Question: I have 4 smaller (320x312 px) images and one larger rectangular image (541x602 px). My goal is to place 2 smaller images on each side of the larger one. The 3 smaller are places as i need, but the last one (lower left corner) is totally out of place, located way lower than needed. The code is exactly the same and i cant lift it with padding. I created an illustration.
Demo here:
<URL>

I need the purple shape to be under the black, and aligned with the blue to its right.
this is the code:
HTML5
'''
<div class="container">
<div class="box-image">
<img src="1.png">
</div>
<div class="box-image">
<img src="3.png">
</div>
<div class="box-image">
<img src="4.png">
</div>
<div class="box-image">
<img src="5.png">
</div>
<div class="box-image">
<img src="2.png">
</div>
</div>
'''
CSS:
'''
.container {
padding-top: 20px;
width: 1200px;
margin:0 auto;
}
.container .box-image {
float: left;
}
'''
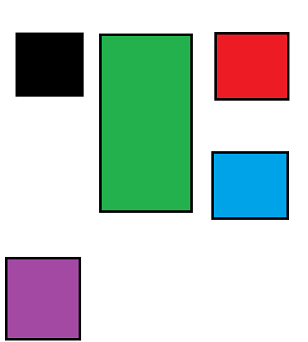
Answer: Alternatively, try this: <URL>
Does not require floats, and would be quite flexible if I hadn't used pixels to measure.
Explanation: There are three columns (div.large). In the first and third column, there are small boxes (div.smallbox) that are half the width, minus a little for padding. The code is pretty self-explanatory, though - check it out.